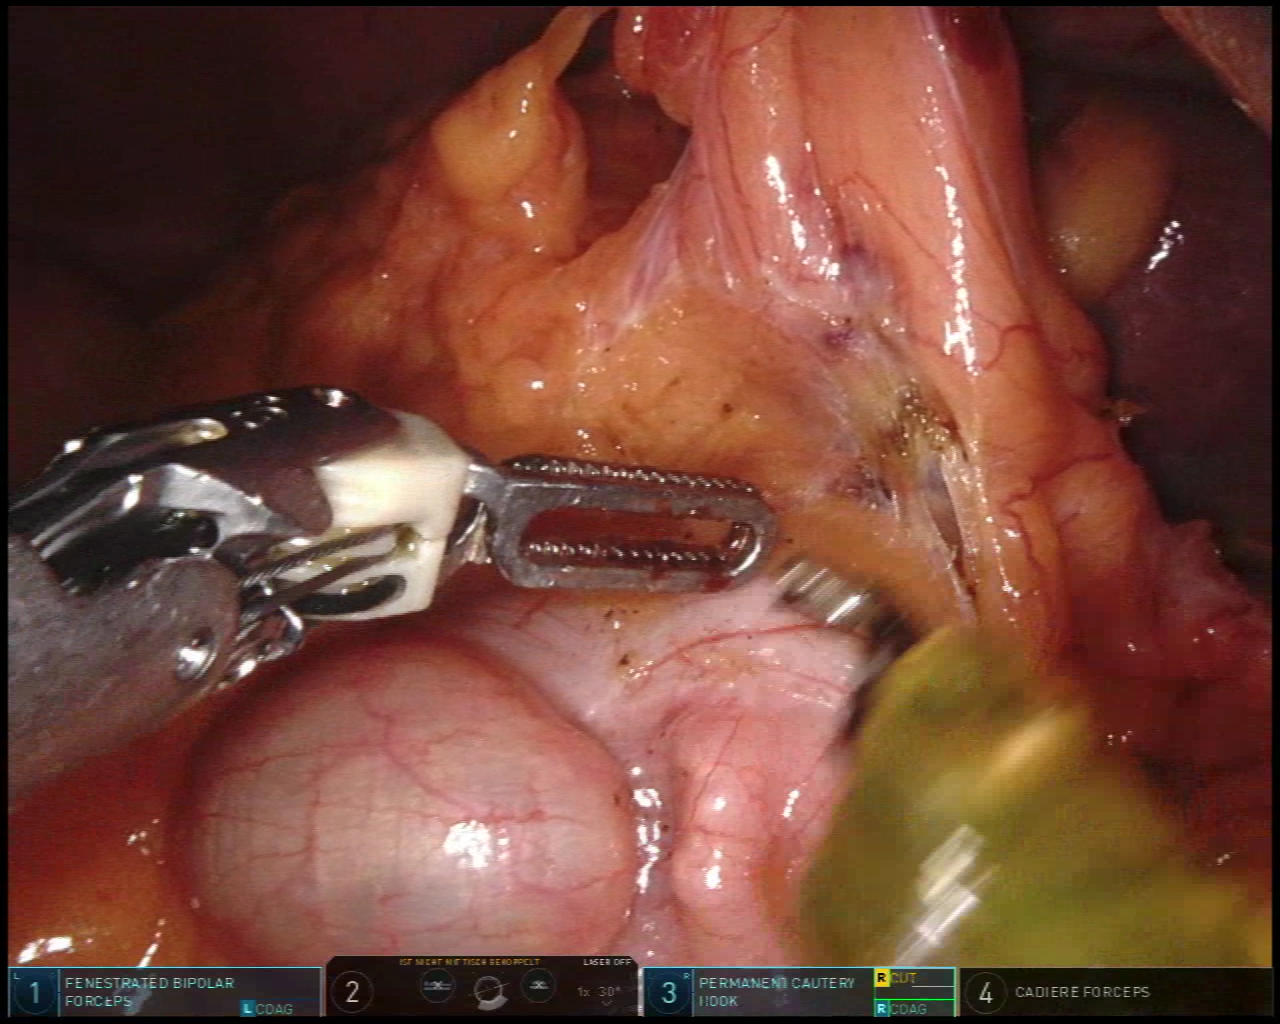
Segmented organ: colon
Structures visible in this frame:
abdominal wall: yes
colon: yes
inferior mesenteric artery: no
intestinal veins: no
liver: no
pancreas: no
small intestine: no
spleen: yes
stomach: no
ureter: no
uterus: no
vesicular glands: no